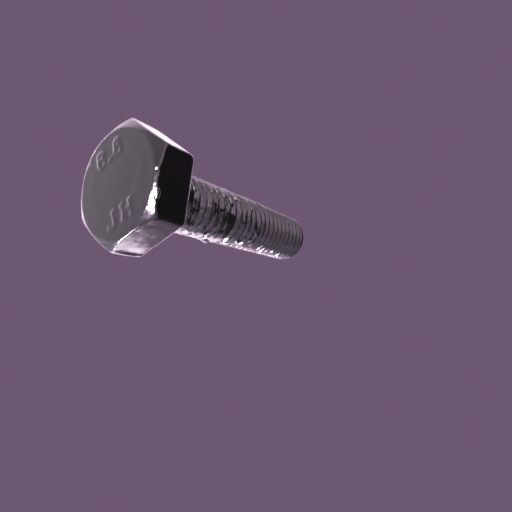
Label: bolt